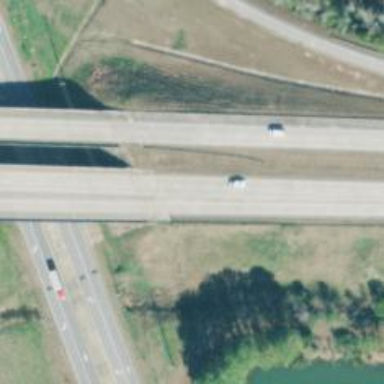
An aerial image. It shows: Trunk link highway bridge.